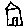
Label: house